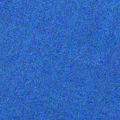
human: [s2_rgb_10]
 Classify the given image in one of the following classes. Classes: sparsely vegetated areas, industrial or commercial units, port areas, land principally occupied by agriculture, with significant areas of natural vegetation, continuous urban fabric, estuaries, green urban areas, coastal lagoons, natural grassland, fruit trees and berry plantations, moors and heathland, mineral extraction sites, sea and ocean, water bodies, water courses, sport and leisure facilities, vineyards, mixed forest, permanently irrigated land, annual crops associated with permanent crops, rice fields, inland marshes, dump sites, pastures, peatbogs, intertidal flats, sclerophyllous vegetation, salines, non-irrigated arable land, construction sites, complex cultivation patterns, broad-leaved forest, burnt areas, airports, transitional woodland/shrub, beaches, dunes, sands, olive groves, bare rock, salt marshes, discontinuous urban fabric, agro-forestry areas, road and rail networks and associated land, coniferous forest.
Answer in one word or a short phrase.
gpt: sea and ocean